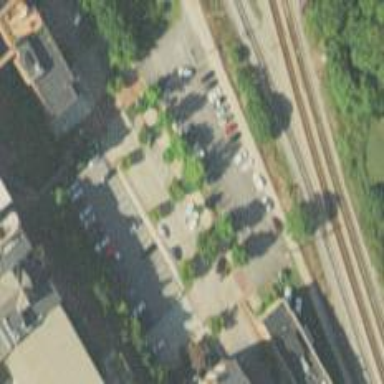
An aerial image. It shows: Parking area with asphalt surface.